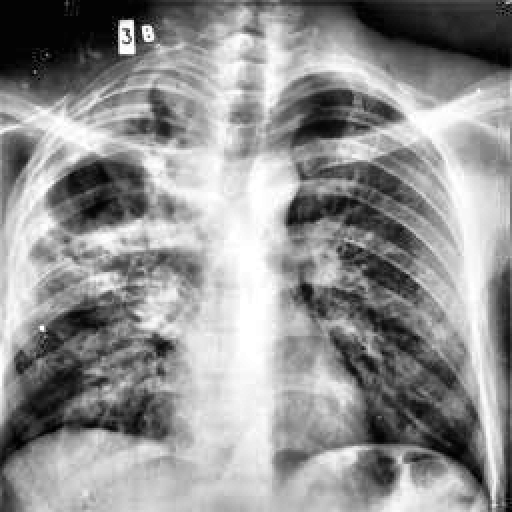
Finding: TUBERCULOSIS